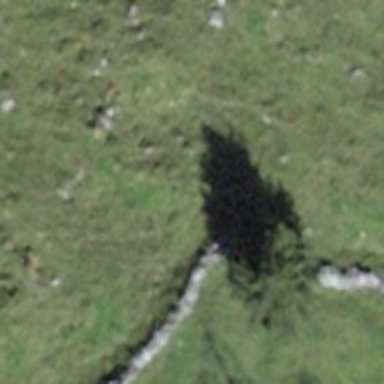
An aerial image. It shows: Dry stone wall barrier.